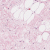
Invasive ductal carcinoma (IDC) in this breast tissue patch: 0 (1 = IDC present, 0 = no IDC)